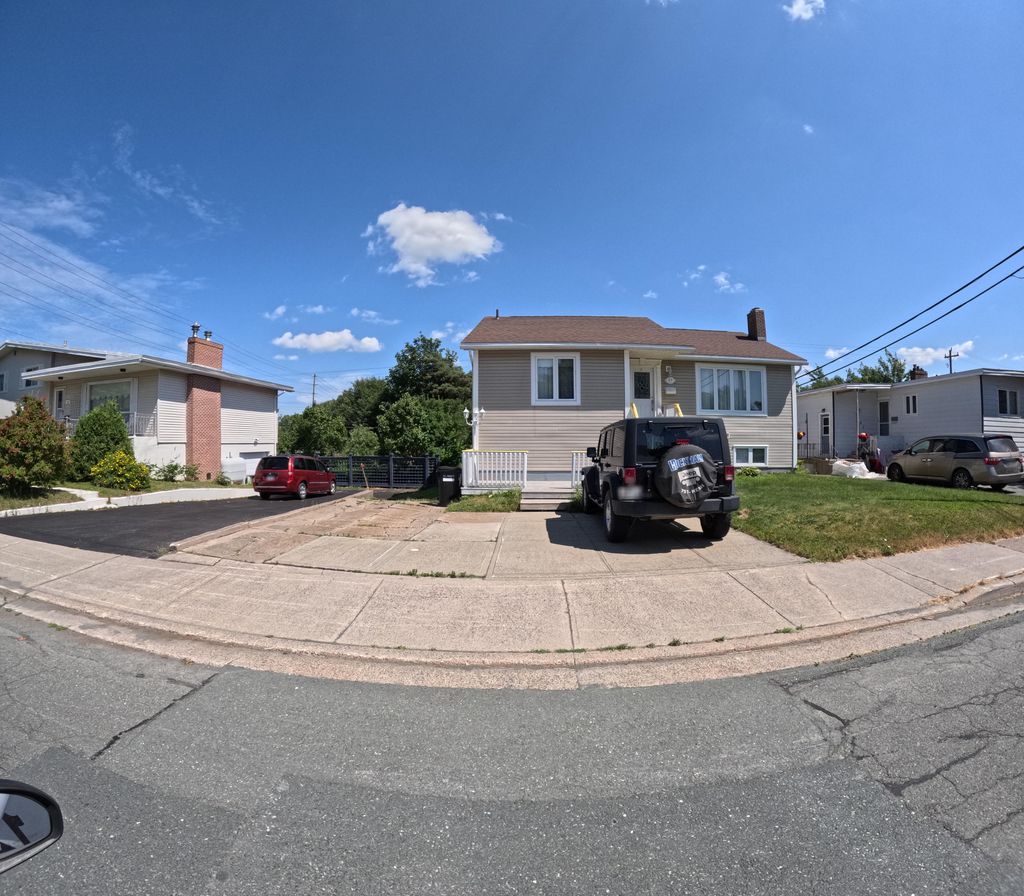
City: st_johns